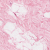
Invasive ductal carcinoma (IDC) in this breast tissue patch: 0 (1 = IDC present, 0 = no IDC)